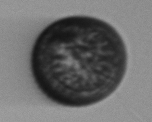
Label: Margalefidinium